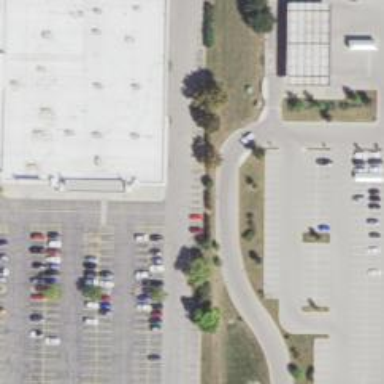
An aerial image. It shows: Retail building.